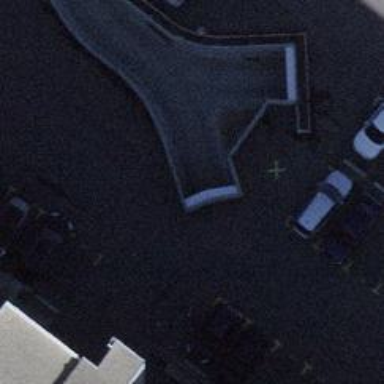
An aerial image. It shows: Parking entrance.